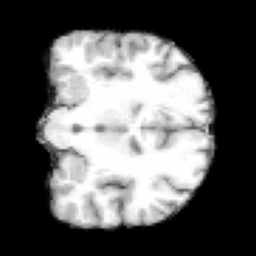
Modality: T1w
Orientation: coronal